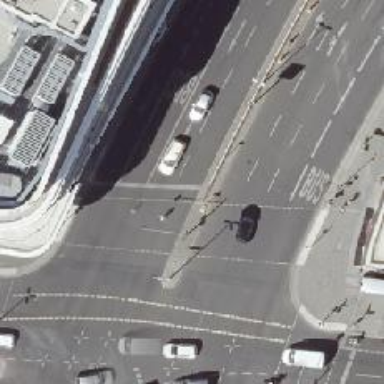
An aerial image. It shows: Road with traffic signals.